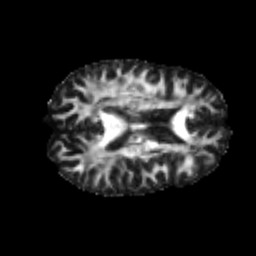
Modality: FA
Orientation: axial
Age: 24
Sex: female
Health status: healthy
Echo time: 0.074 s